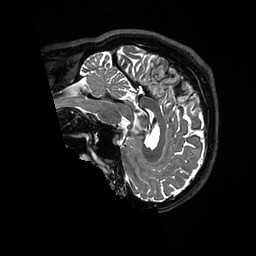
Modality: T2w
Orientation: sagittal
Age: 36
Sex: male
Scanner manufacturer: ge
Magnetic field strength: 3 T
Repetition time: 3.202 s
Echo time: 0.06676 s